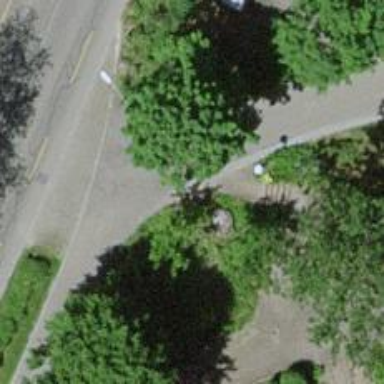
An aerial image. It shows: Bollard barrier.